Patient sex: M
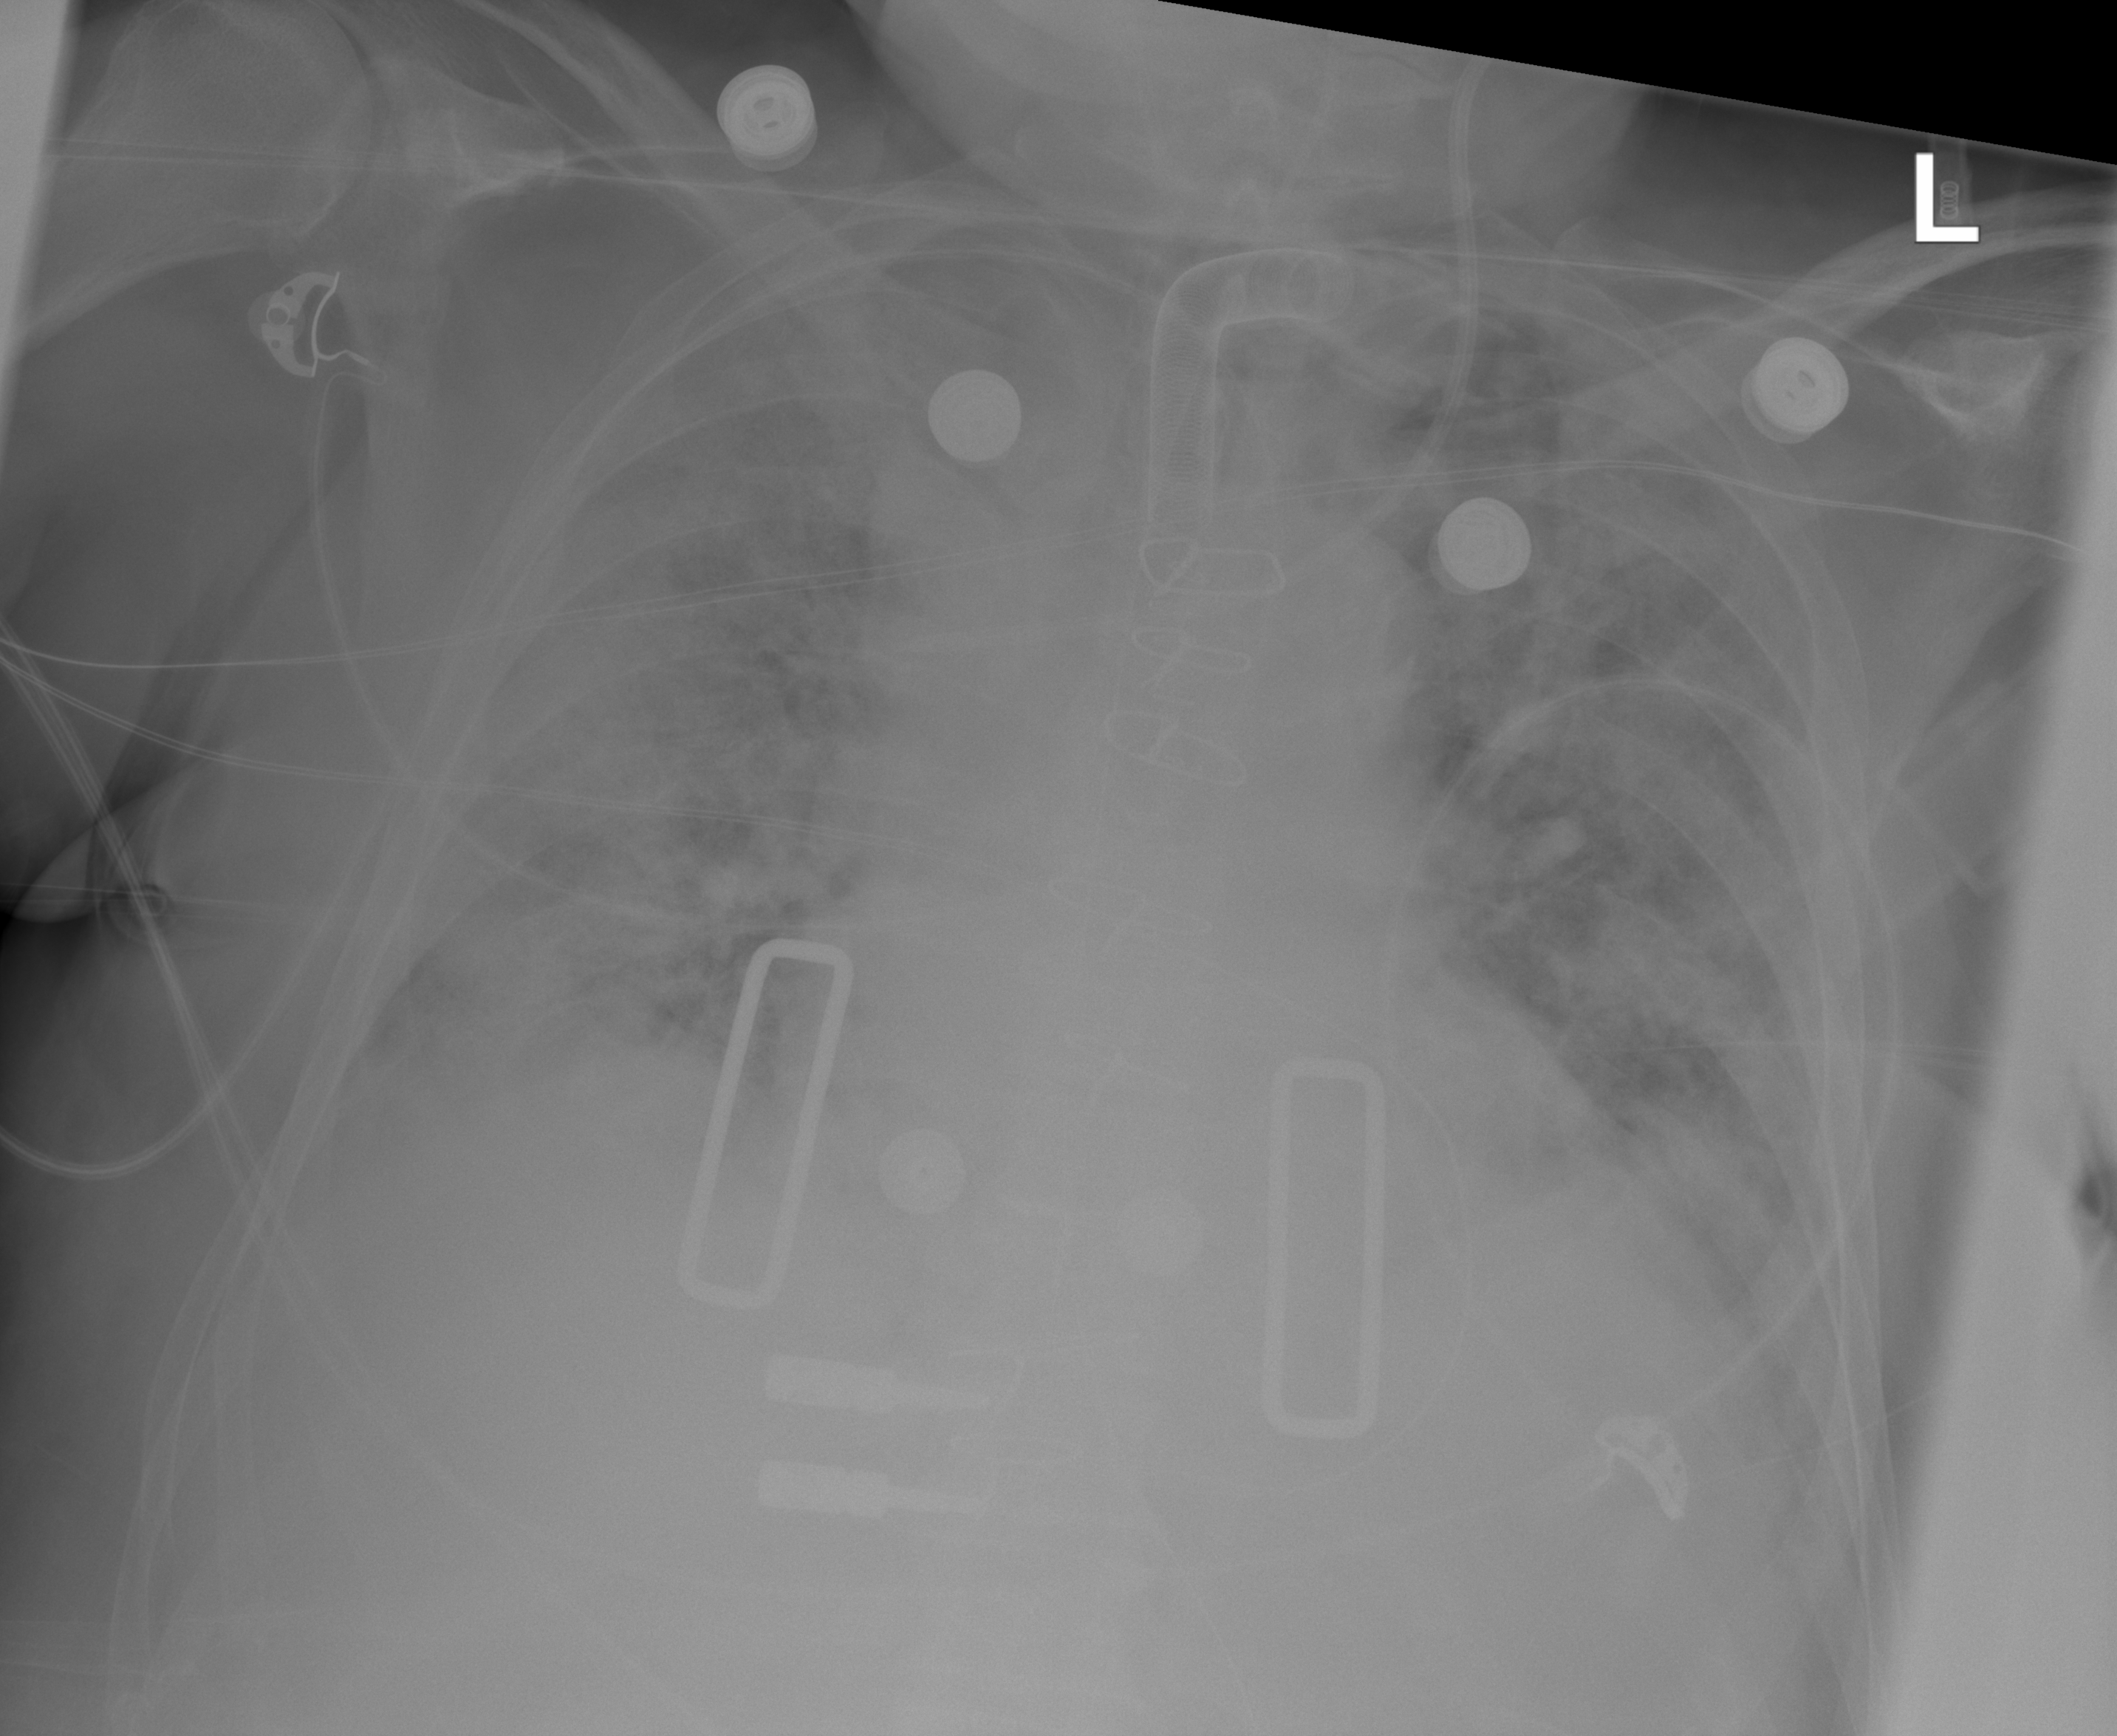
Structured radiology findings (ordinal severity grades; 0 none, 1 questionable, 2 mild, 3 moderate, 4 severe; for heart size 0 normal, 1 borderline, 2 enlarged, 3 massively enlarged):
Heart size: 2
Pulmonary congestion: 3
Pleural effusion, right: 1
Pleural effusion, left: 1
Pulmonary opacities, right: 3
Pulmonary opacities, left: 3
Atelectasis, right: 2
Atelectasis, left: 2